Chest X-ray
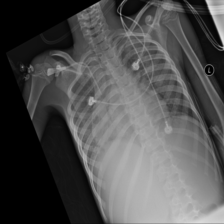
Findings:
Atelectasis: negative
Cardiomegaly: negative
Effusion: negative
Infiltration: negative
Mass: negative
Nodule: negative
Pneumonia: negative
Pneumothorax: negative
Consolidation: negative
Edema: negative
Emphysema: negative
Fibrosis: negative
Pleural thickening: negative
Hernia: negative